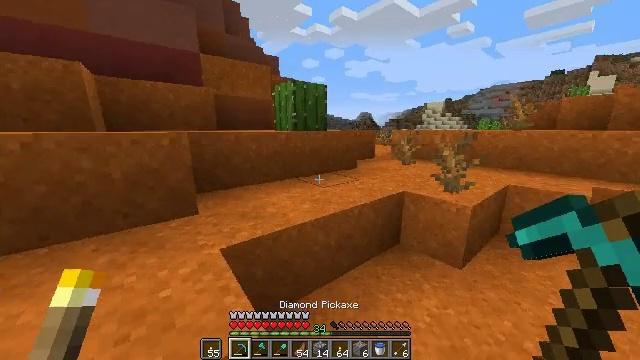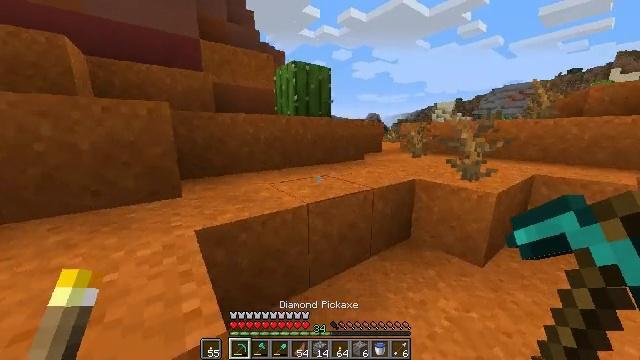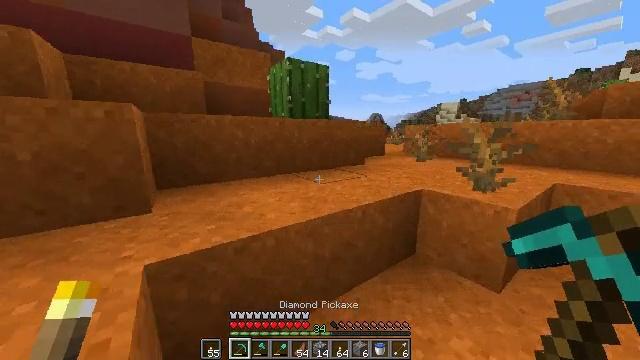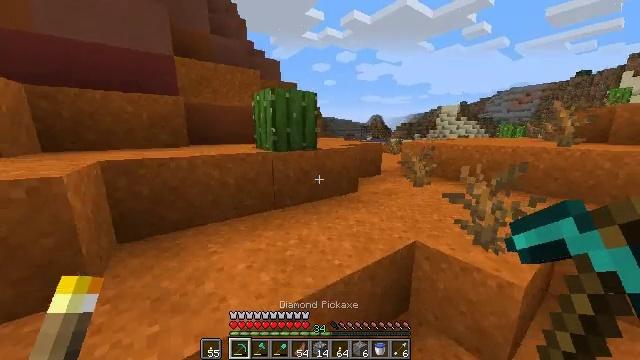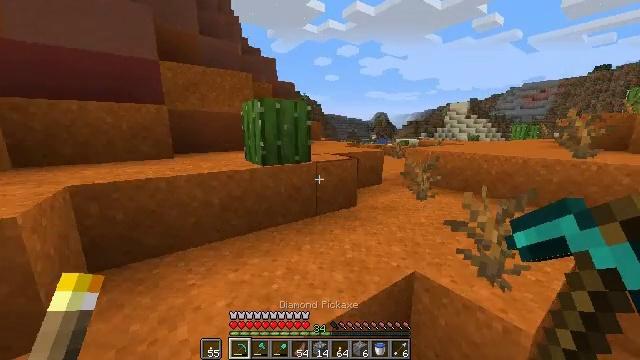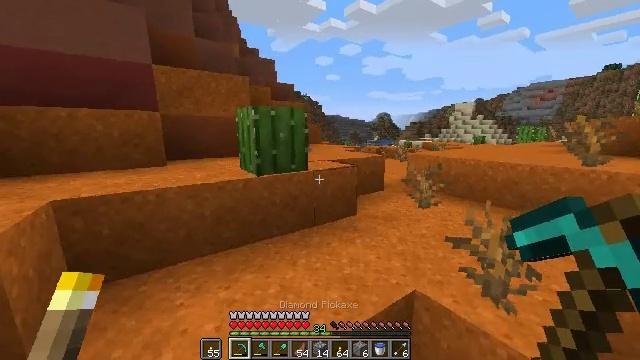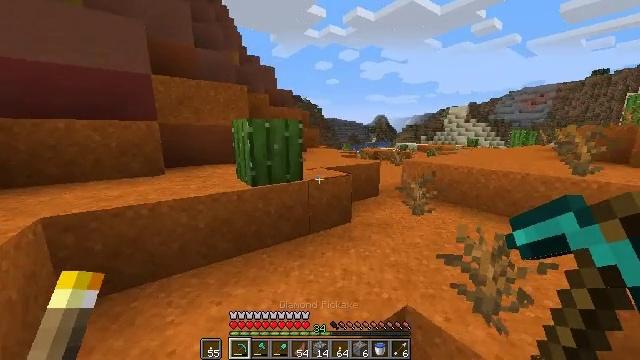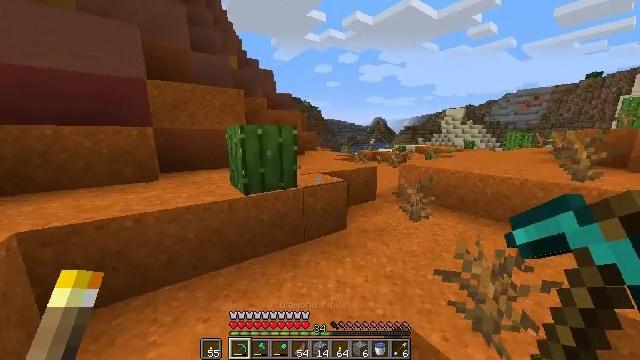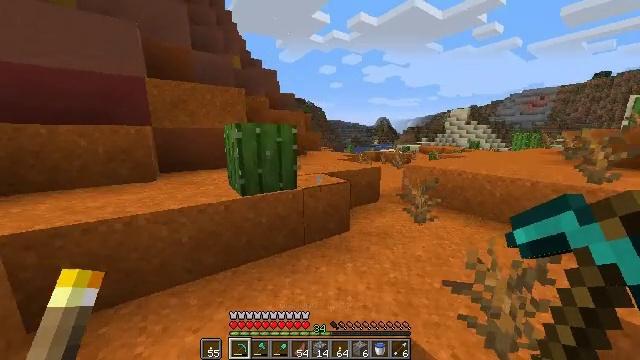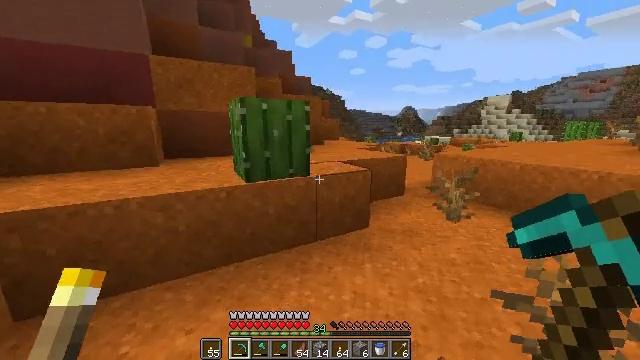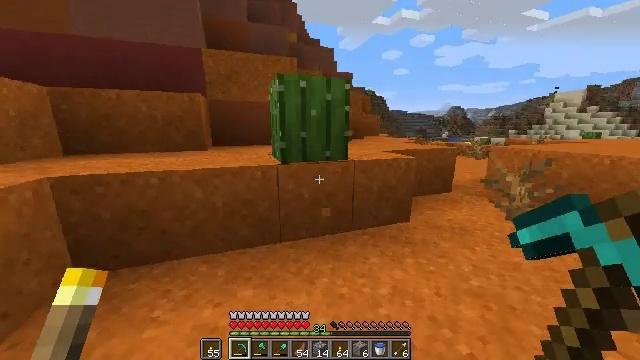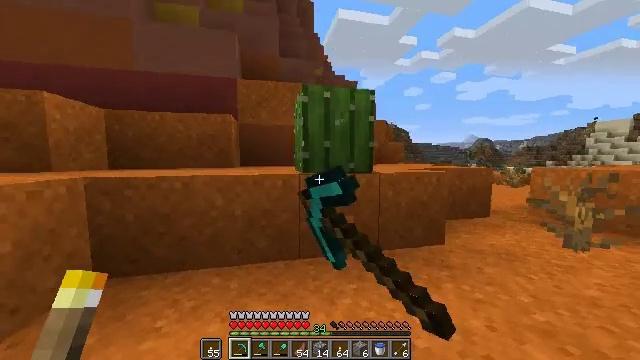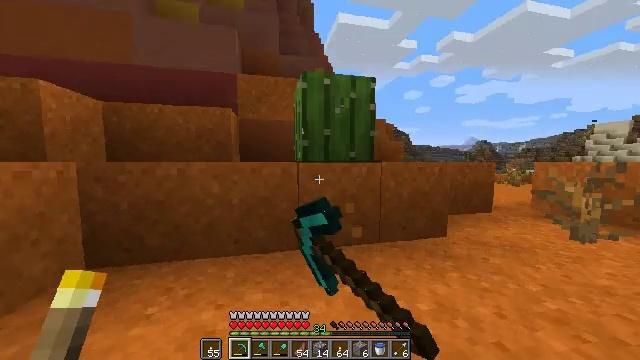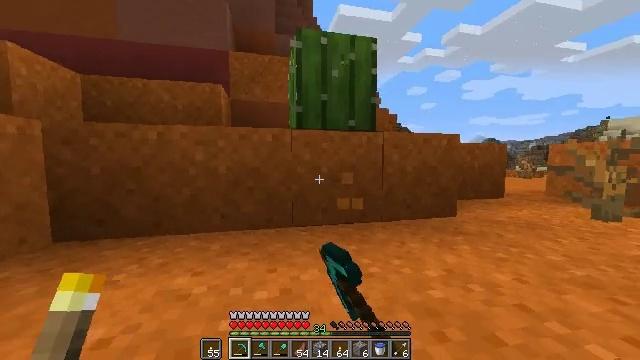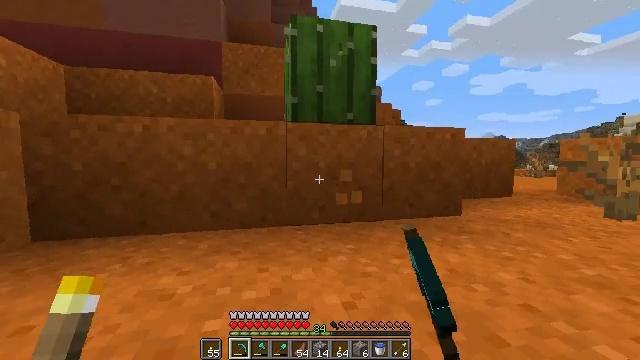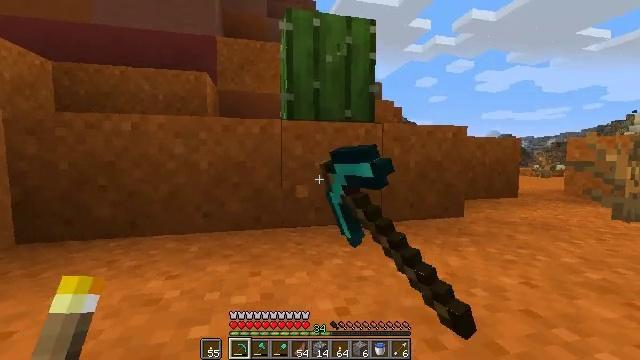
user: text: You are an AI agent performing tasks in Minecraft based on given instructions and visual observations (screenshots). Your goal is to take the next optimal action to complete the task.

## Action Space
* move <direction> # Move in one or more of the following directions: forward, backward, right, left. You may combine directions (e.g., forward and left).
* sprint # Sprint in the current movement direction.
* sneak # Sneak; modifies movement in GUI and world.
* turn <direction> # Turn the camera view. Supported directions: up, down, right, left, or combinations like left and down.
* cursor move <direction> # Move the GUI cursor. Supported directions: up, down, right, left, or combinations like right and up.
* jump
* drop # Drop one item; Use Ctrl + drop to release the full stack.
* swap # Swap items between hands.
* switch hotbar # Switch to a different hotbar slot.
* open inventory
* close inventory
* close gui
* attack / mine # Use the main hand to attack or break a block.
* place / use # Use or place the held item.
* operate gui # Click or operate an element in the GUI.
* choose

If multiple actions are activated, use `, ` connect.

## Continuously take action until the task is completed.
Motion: motion action
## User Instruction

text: Get cactus from the sandy areas.
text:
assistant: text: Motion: move forward, sprint, turn left, jump
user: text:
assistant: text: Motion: move forward, sprint, jump
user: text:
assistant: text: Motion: move forward and move left, sprint, jump
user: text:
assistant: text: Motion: move forward and move left, sprint, jump
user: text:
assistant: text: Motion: move forward and move left, sprint, jump
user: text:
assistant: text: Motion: move forward and move left, sprint, jump
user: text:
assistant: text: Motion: move forward and move left, sprint, jump
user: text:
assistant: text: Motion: move forward and move left, sprint, turn left
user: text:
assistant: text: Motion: move forward and move left, sprint, turn left and down
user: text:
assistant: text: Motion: move forward and move left, sprint, turn left, attack / mine
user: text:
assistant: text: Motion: move forward and move left, sprint, turn left and up, attack / mine
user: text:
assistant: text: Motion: attack / mine
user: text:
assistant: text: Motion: attack / mine
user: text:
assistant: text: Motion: attack / mine
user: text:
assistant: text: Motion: attack / mine
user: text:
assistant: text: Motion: turn up, attack / mine
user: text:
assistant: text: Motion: turn up, attack / mine
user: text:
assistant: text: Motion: turn right and up, attack / mine
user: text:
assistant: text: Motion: turn up, attack / mine
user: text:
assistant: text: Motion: turn left and up, attack / mine
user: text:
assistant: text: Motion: turn left and up, attack / mine
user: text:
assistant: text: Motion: attack / mine
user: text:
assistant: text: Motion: attack / mine
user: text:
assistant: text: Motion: attack / mine
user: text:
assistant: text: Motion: attack / mine
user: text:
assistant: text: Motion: attack / mine
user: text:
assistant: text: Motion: attack / mine
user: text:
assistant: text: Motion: attack / mine
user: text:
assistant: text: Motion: attack / mine
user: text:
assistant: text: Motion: attack / mine